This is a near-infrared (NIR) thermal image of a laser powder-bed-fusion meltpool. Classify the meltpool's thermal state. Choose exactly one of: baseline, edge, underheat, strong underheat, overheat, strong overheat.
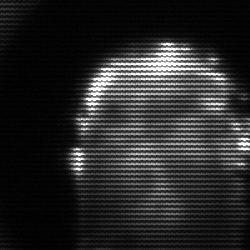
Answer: baseline